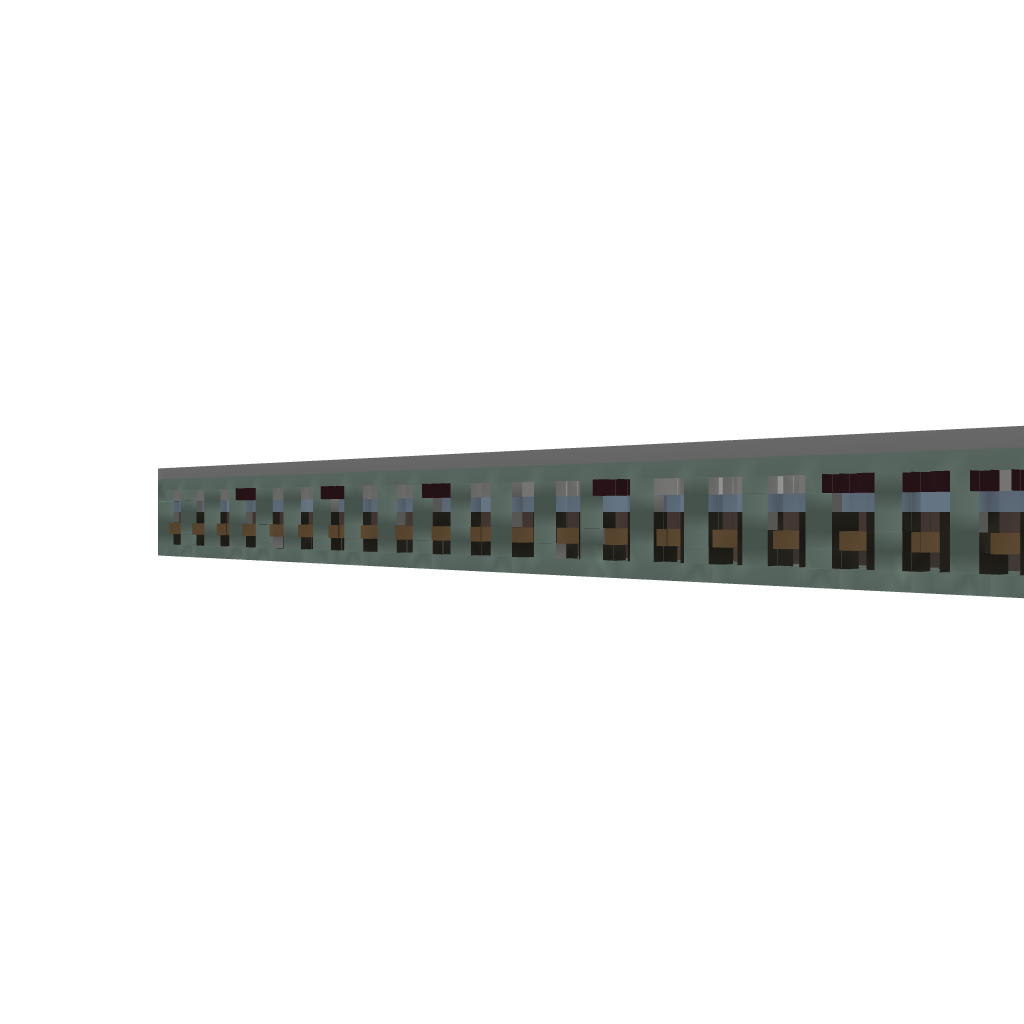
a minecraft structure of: Old Mineshaft